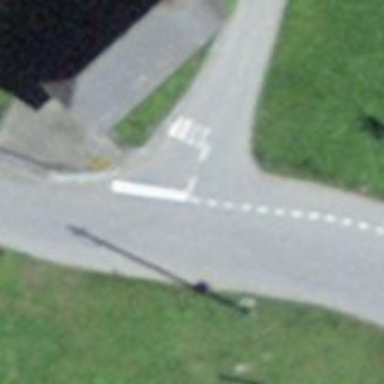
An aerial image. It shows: Stop road.